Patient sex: M
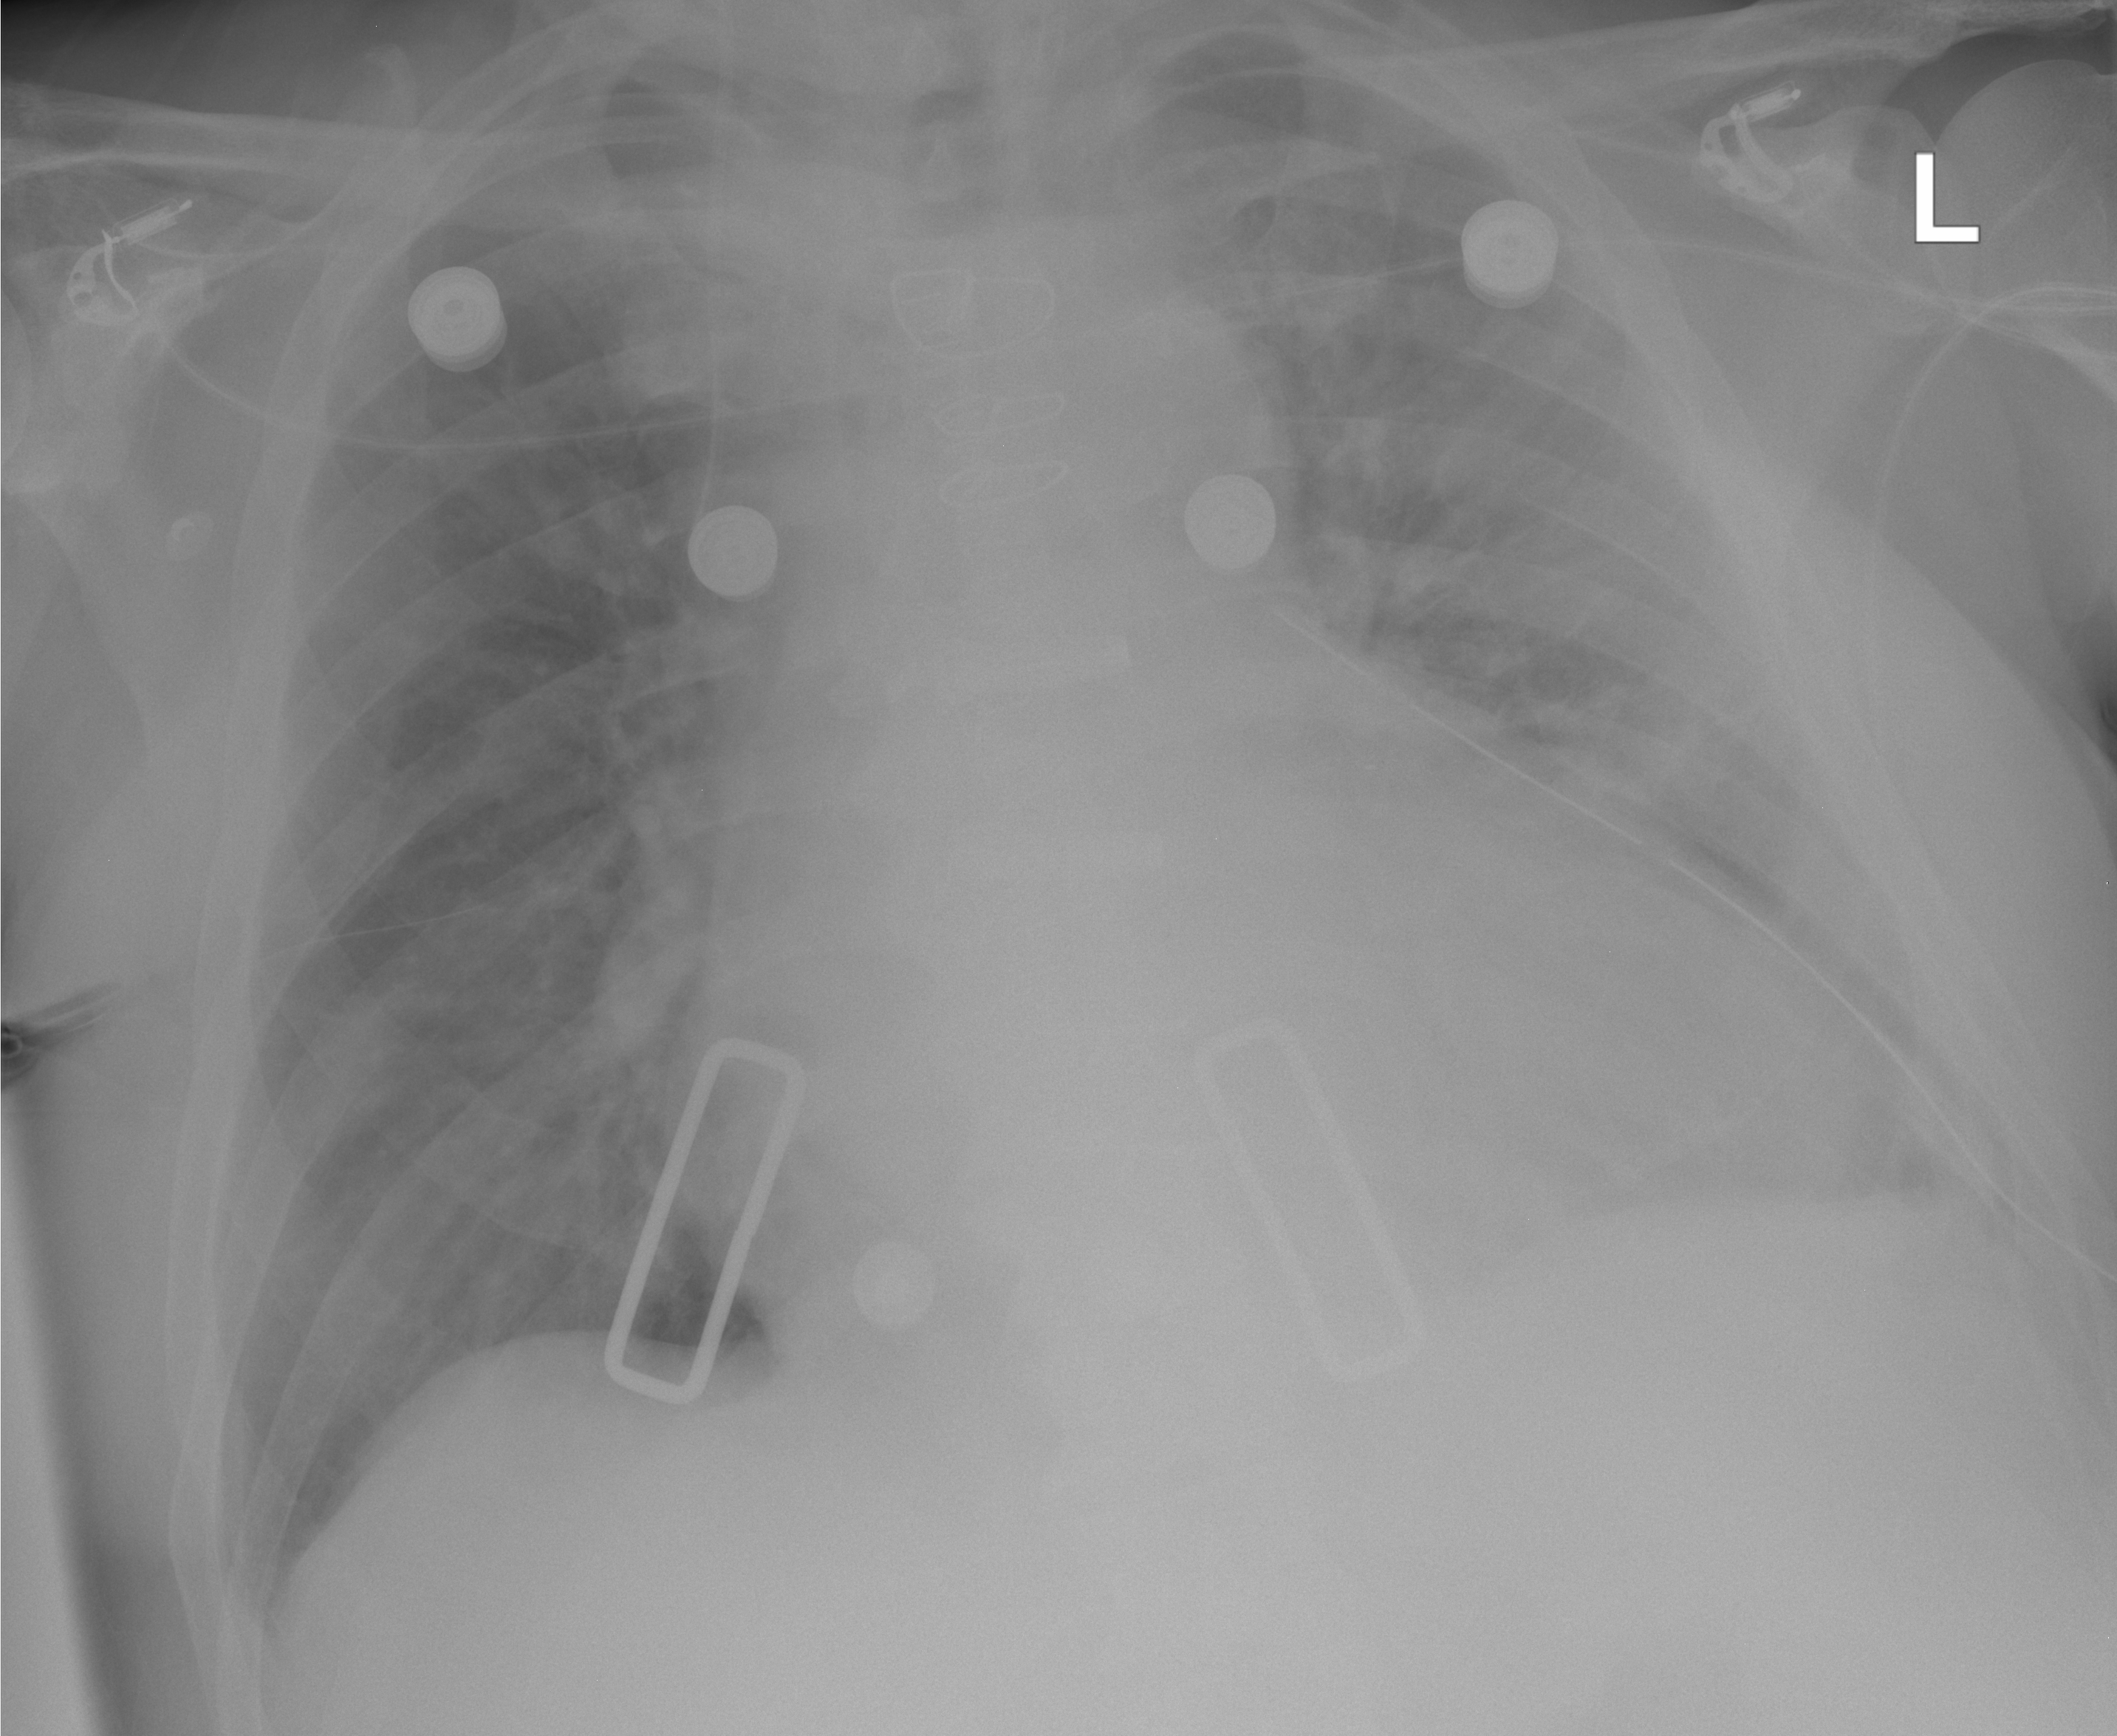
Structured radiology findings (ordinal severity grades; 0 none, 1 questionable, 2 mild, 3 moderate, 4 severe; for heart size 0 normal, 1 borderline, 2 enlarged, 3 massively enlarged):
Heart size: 2
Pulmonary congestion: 2
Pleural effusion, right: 0
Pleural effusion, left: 1
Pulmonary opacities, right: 0
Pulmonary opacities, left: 0
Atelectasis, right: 0
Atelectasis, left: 2